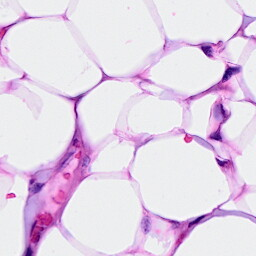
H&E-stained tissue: Breast